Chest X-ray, AP view. Patient: 55 years old, sex M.
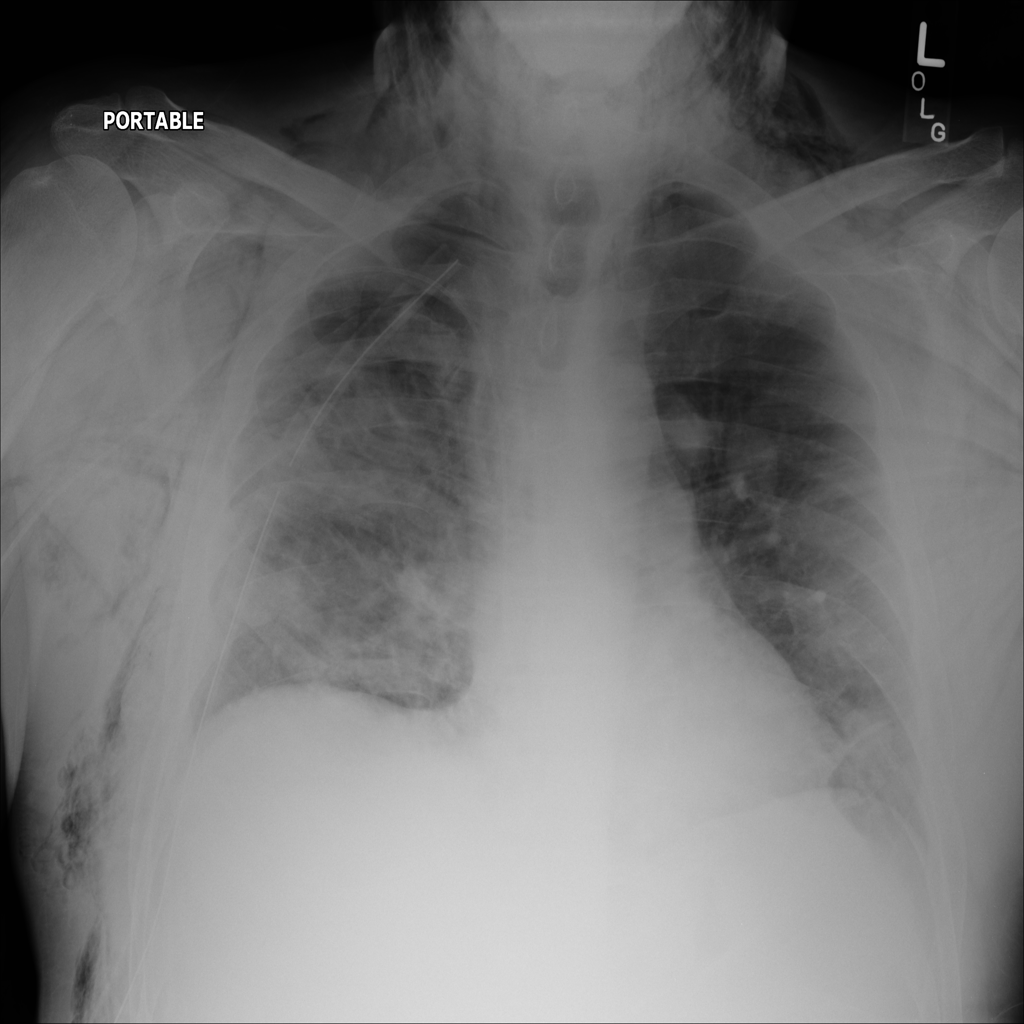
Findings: Emphysema, Pneumothorax